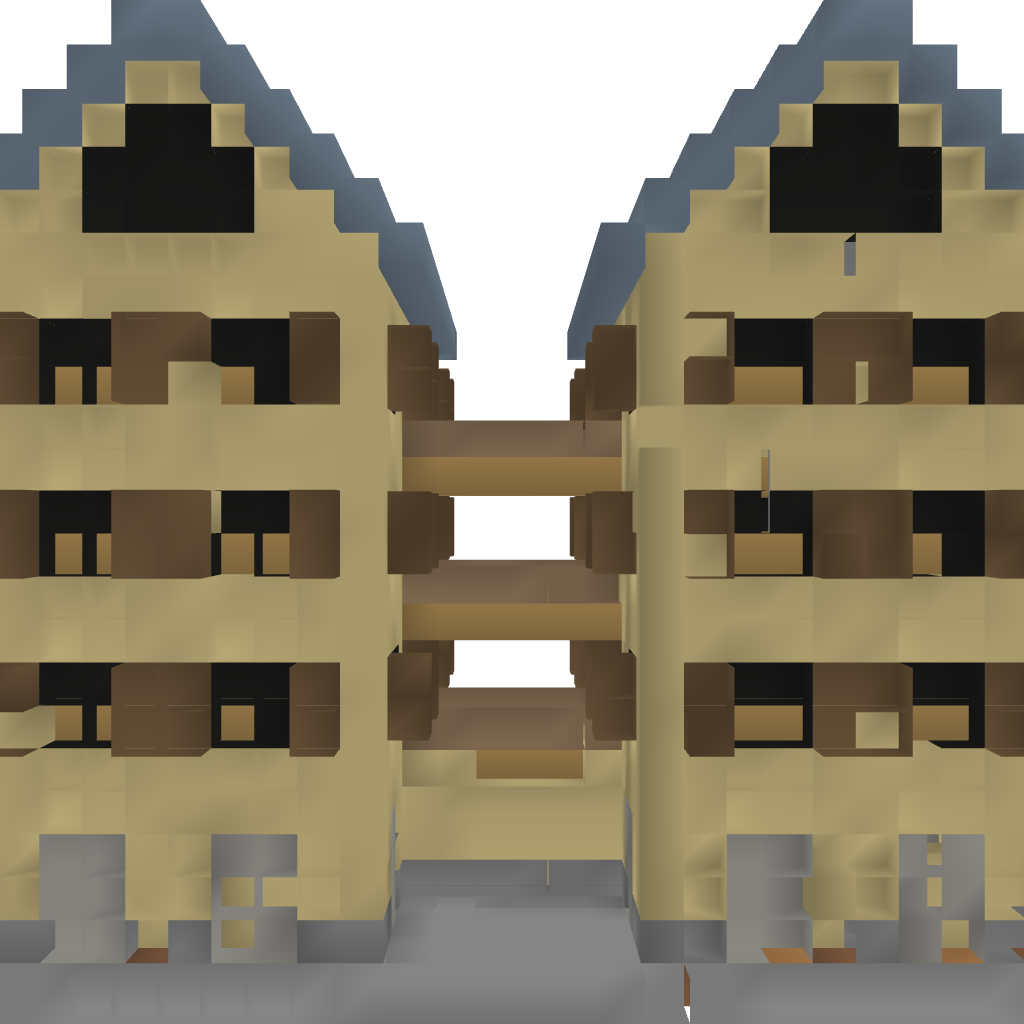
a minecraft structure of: House #5